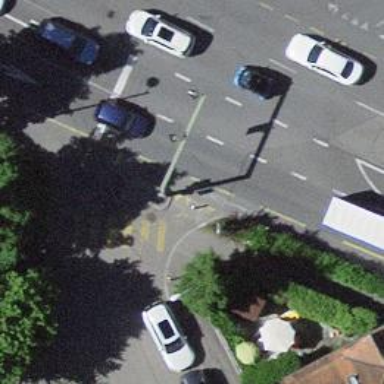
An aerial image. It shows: Bollard barrier.